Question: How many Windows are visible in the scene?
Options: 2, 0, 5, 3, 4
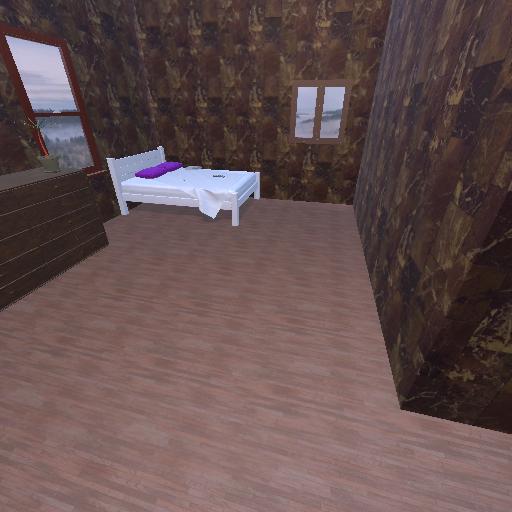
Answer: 2